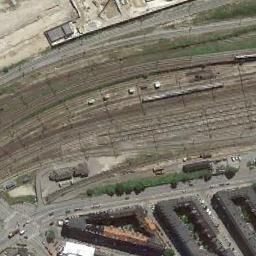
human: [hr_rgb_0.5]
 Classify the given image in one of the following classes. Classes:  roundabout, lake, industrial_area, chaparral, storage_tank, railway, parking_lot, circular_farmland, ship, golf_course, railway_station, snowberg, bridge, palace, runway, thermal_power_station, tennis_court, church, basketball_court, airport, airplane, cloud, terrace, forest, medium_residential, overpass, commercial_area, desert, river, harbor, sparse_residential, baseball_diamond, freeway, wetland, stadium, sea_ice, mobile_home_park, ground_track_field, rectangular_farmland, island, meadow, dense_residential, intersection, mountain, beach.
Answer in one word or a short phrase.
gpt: railway